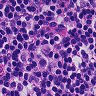
Metastatic tissue present: no